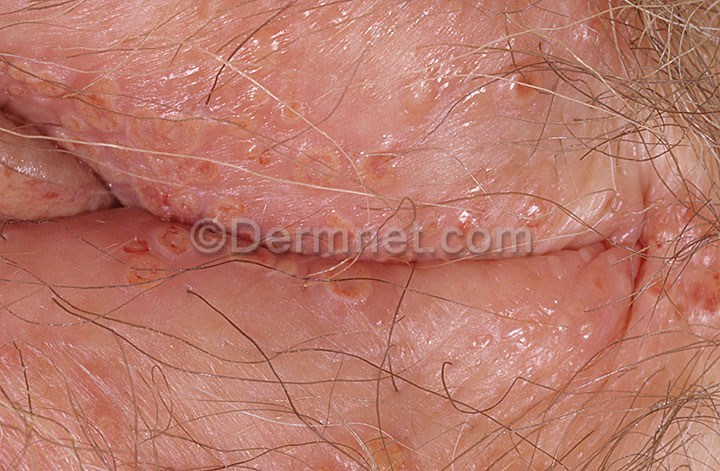
Disease: Herpes HPV and other STDs Photos